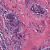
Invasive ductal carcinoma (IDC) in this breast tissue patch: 0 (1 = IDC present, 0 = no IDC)